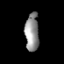
Tissue: prostate
Cell type: Epithelial cells
Senescence score: 0.3126
Nuclear area (px): 512
Mean DAPI intensity: 146.287